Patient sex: M
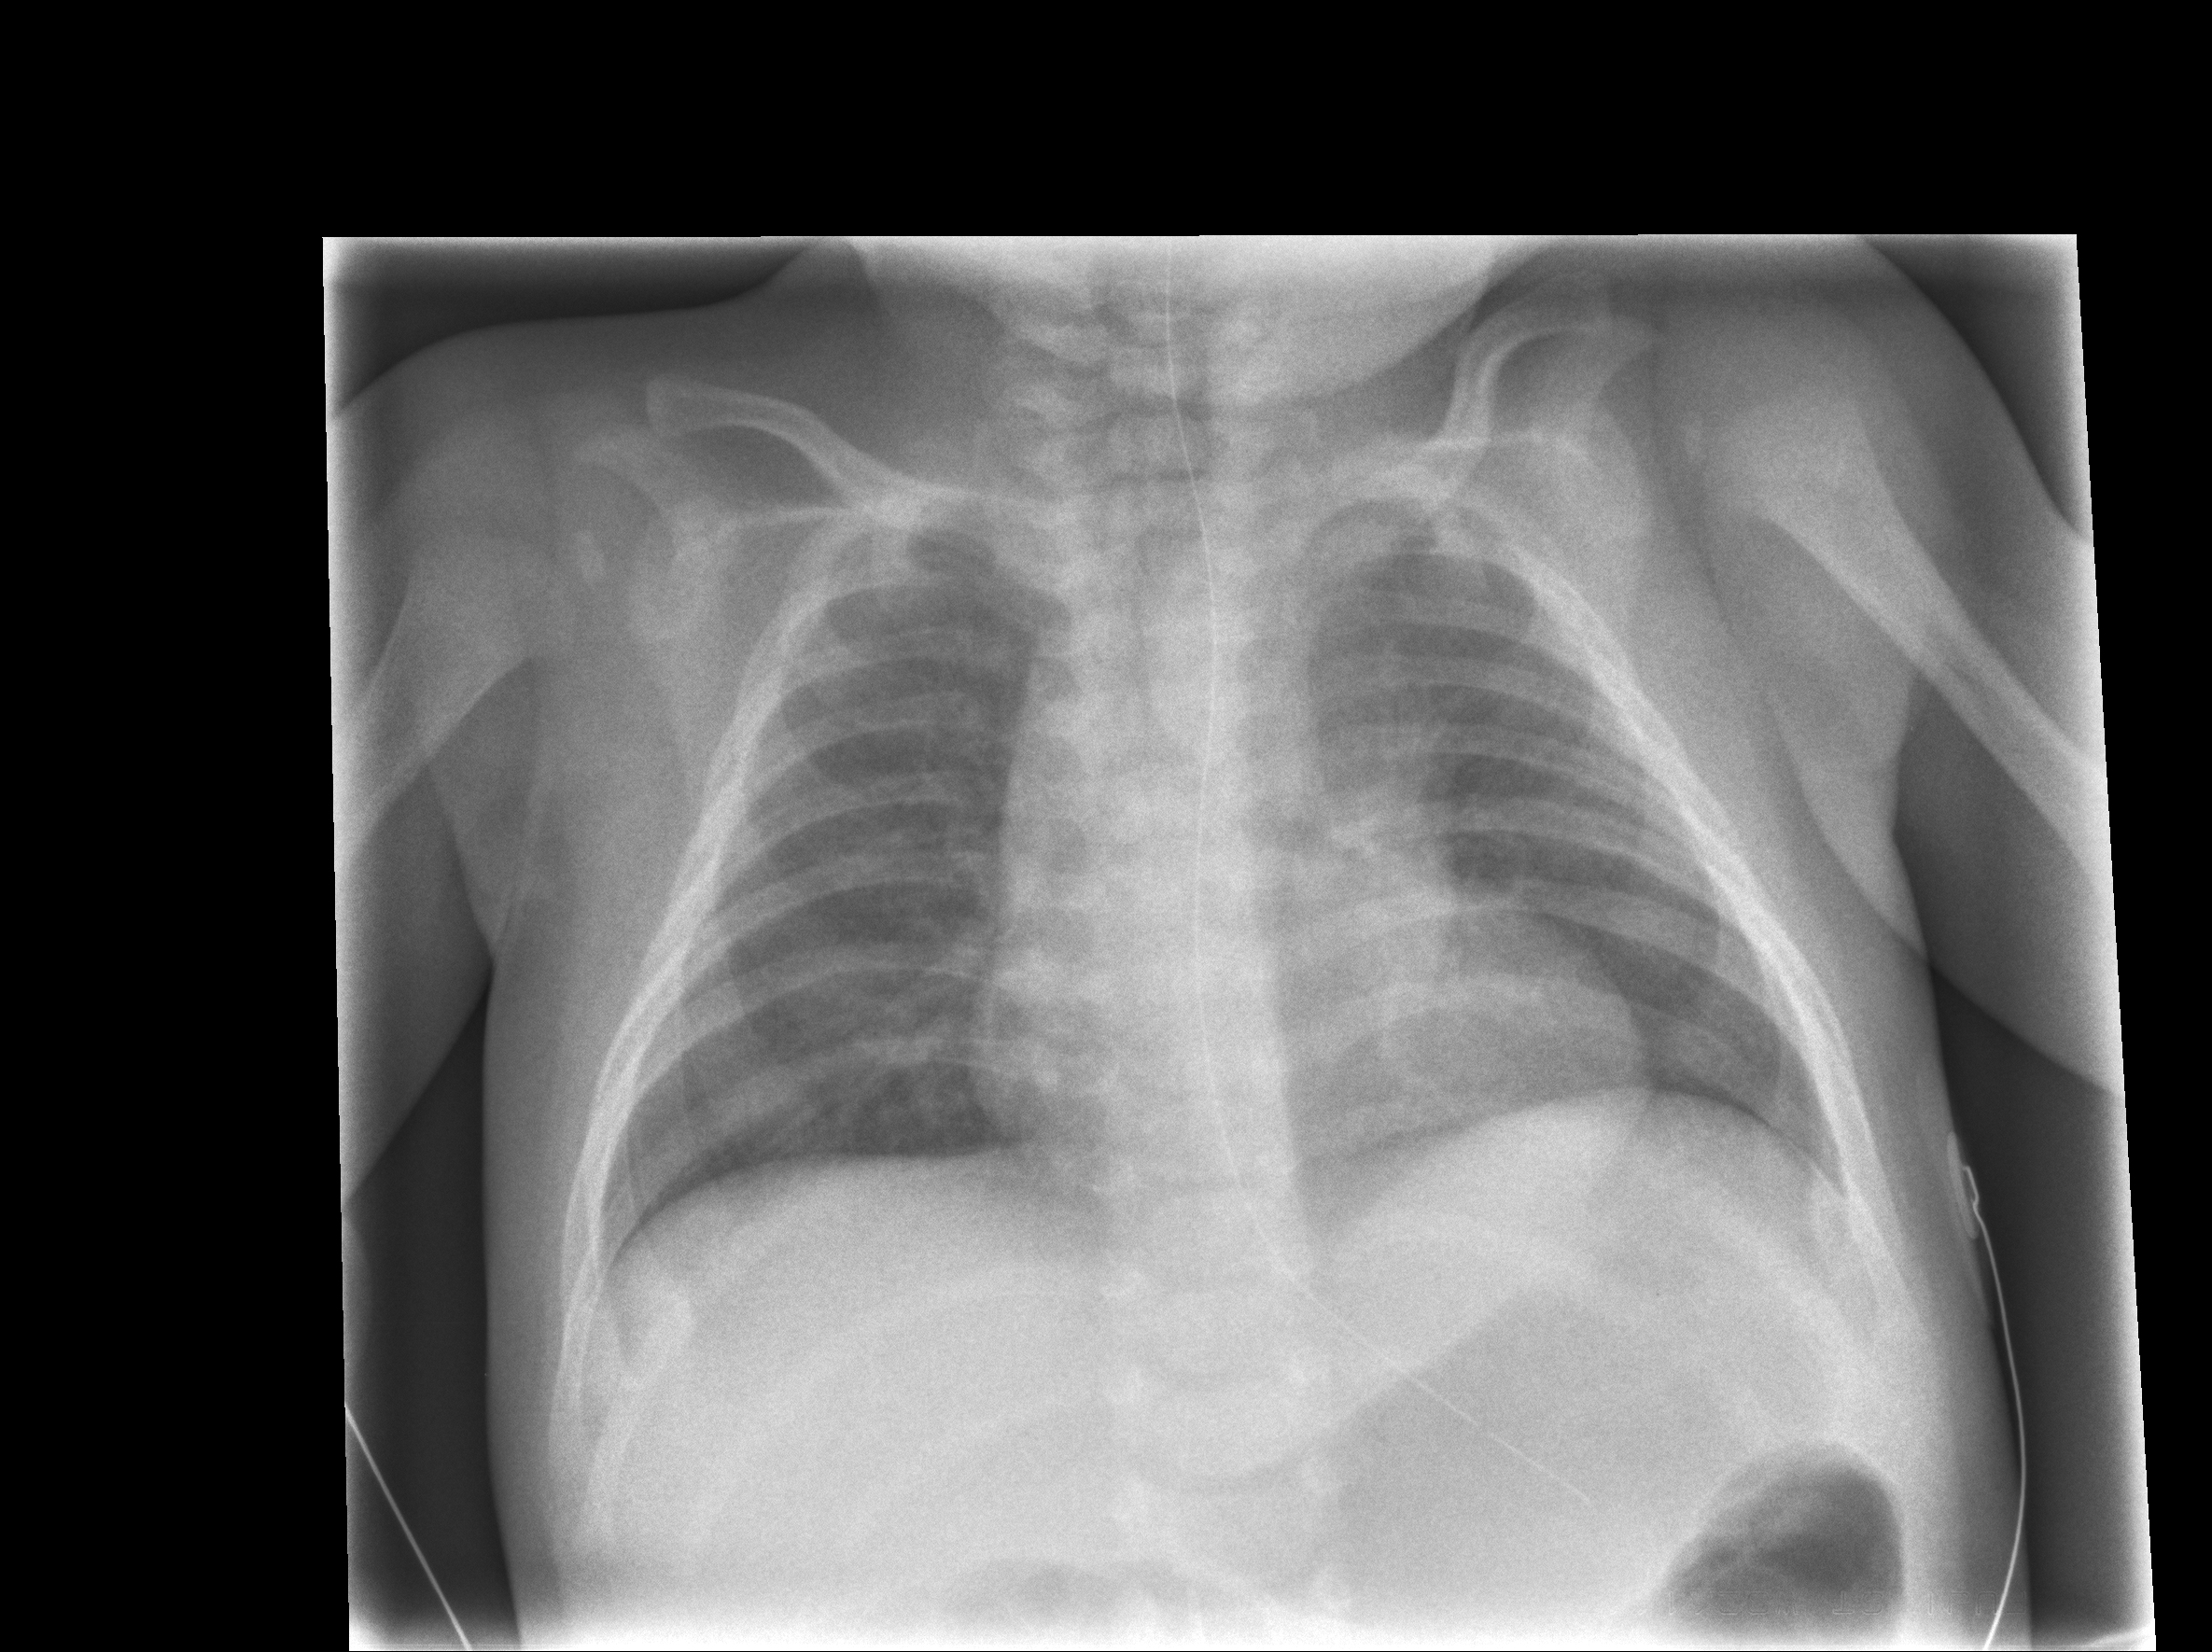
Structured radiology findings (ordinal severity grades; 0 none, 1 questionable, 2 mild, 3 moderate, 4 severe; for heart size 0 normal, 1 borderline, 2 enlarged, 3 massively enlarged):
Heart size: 1
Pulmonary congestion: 2
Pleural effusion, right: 0
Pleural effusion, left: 0
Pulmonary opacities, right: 0
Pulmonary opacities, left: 0
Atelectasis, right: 0
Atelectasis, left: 0